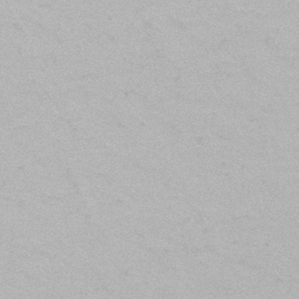
Label: frost